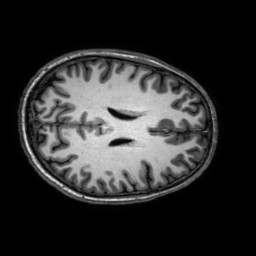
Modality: T1w
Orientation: axial
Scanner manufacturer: philips
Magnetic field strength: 3 T
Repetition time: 0.0096 s
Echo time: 0.0046 s